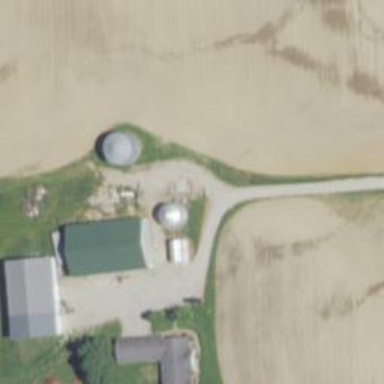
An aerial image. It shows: Silo.